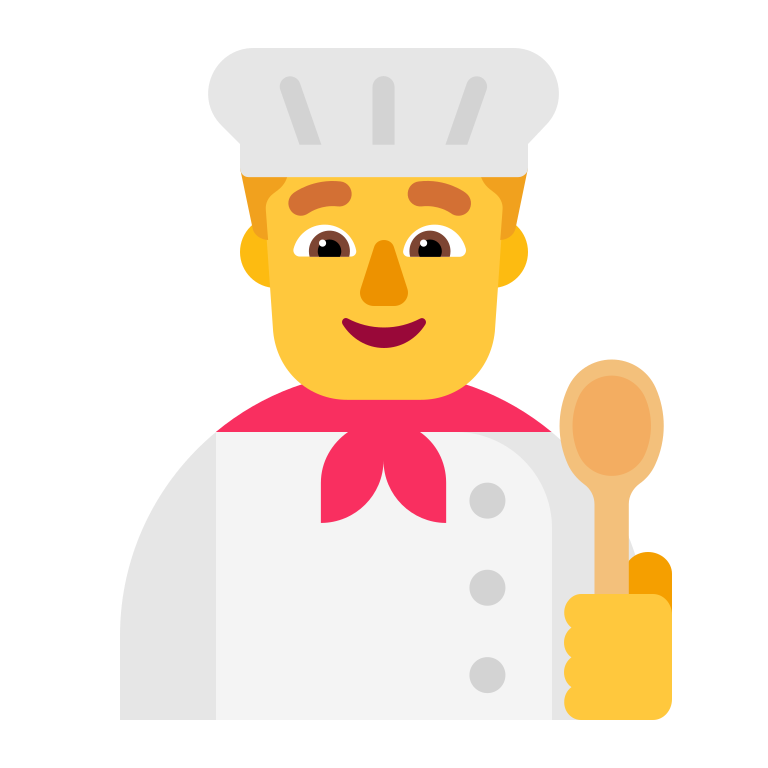
man cook flat default